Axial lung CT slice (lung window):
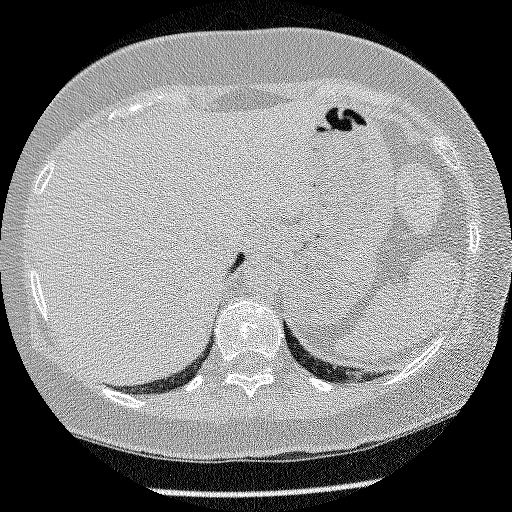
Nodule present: no